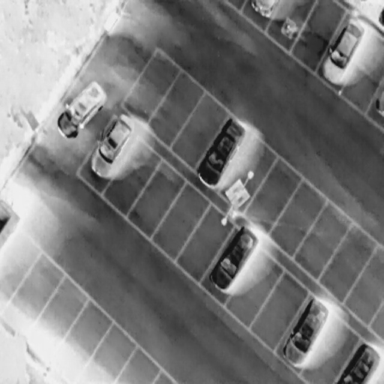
There are seven Cars in the infrared image.